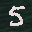
Label: 5